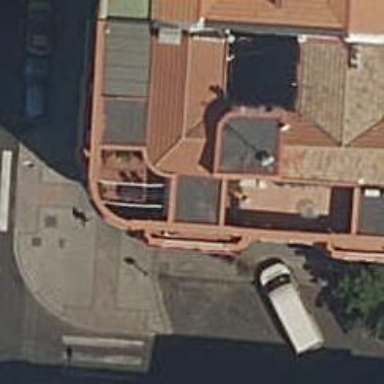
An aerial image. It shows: Fast food establishment.